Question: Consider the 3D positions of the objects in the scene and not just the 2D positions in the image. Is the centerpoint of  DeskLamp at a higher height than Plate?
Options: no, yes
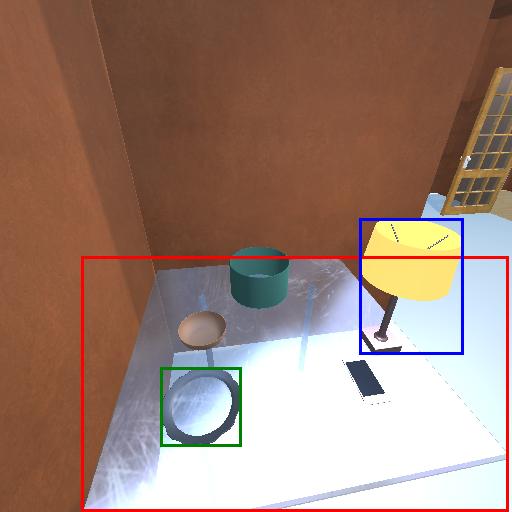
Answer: no